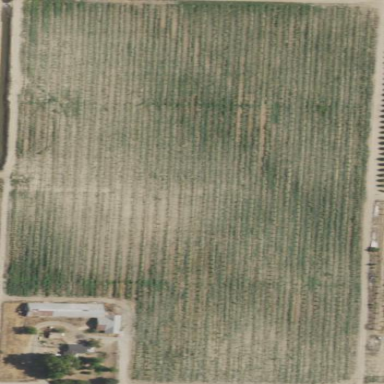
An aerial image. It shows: Vineyard with grape crops.